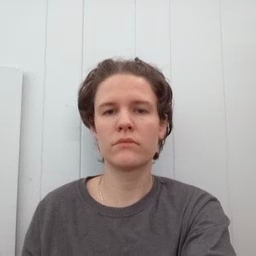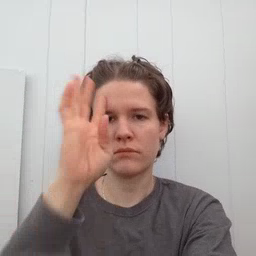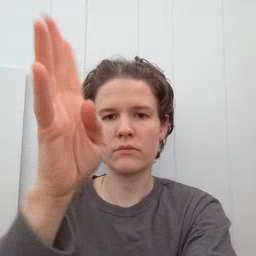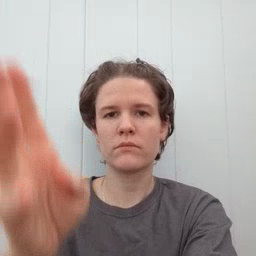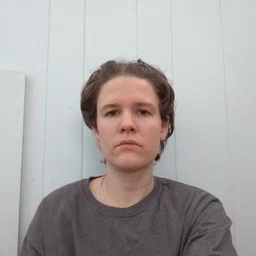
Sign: pretend